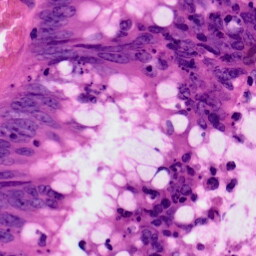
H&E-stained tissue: Colon